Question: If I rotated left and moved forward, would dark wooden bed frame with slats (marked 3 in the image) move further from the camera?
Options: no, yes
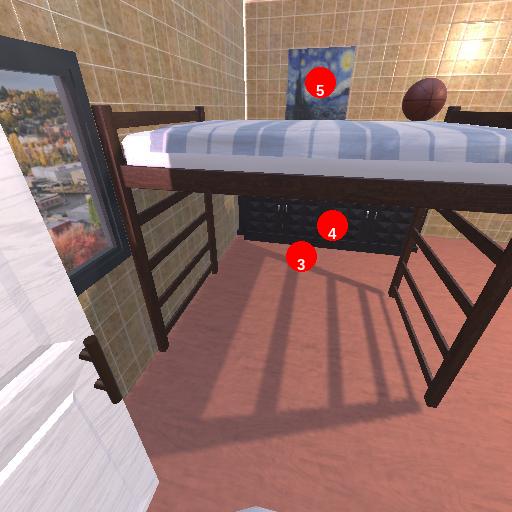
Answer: no